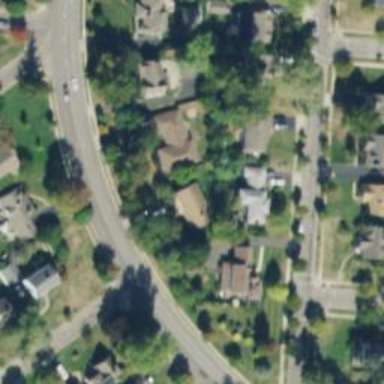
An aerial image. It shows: Residential driveway serving as service road.